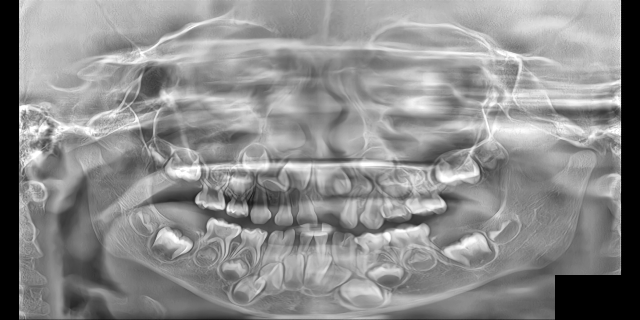
child